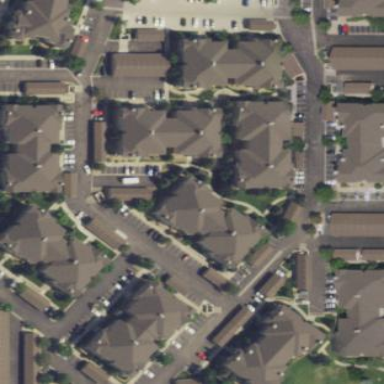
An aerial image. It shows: Condominium within residential area.